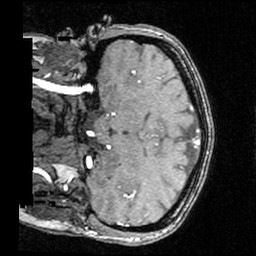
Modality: angio
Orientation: coronal
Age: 24
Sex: female
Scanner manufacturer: siemens
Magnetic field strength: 3 T
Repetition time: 0.025 s
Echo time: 0.00334 s